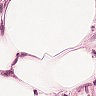
Metastatic tissue present: no